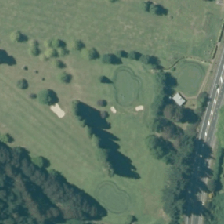
Land cover: urban_parkland